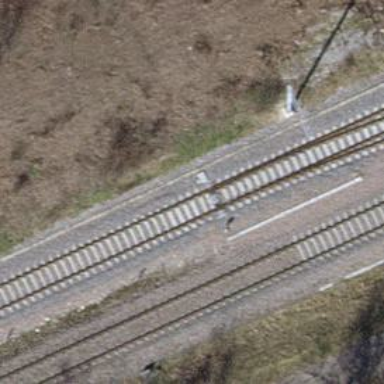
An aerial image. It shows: Siding railway track with electrified contact line.